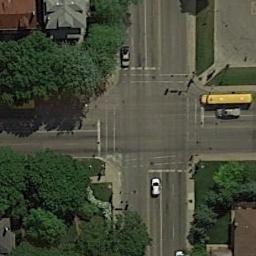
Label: intersection